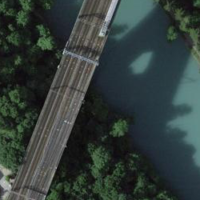
EUNIS habitat code: 57
Species observed at this site:
Ajuga pyramidalis